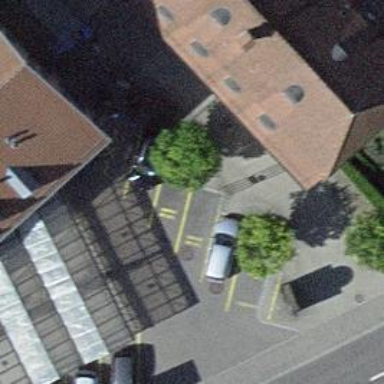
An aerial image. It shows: Fuel station.